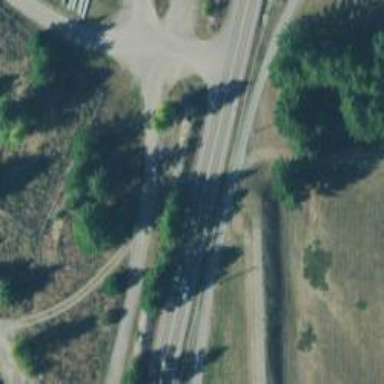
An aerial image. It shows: Service road.